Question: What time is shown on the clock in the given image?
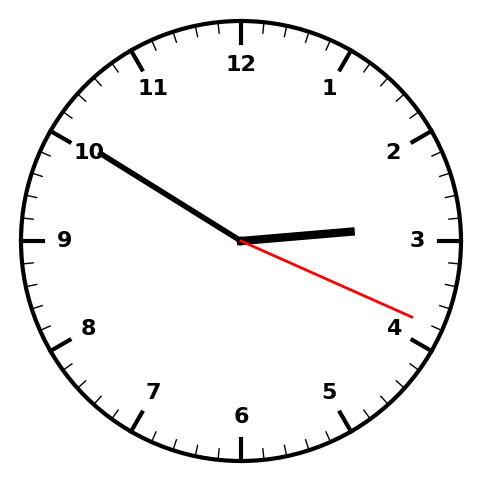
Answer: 02:50:19